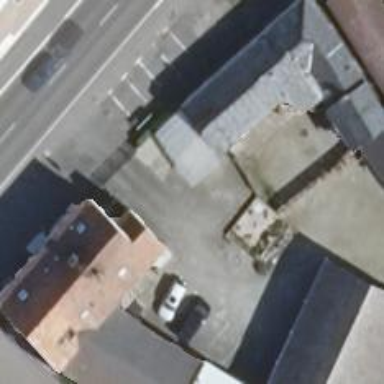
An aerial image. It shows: Building with gabled roof that is dark grey in color. The roof is oriented along the structure.